Field crop: tomato
Growth stage: 1
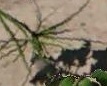
Species: cyperus